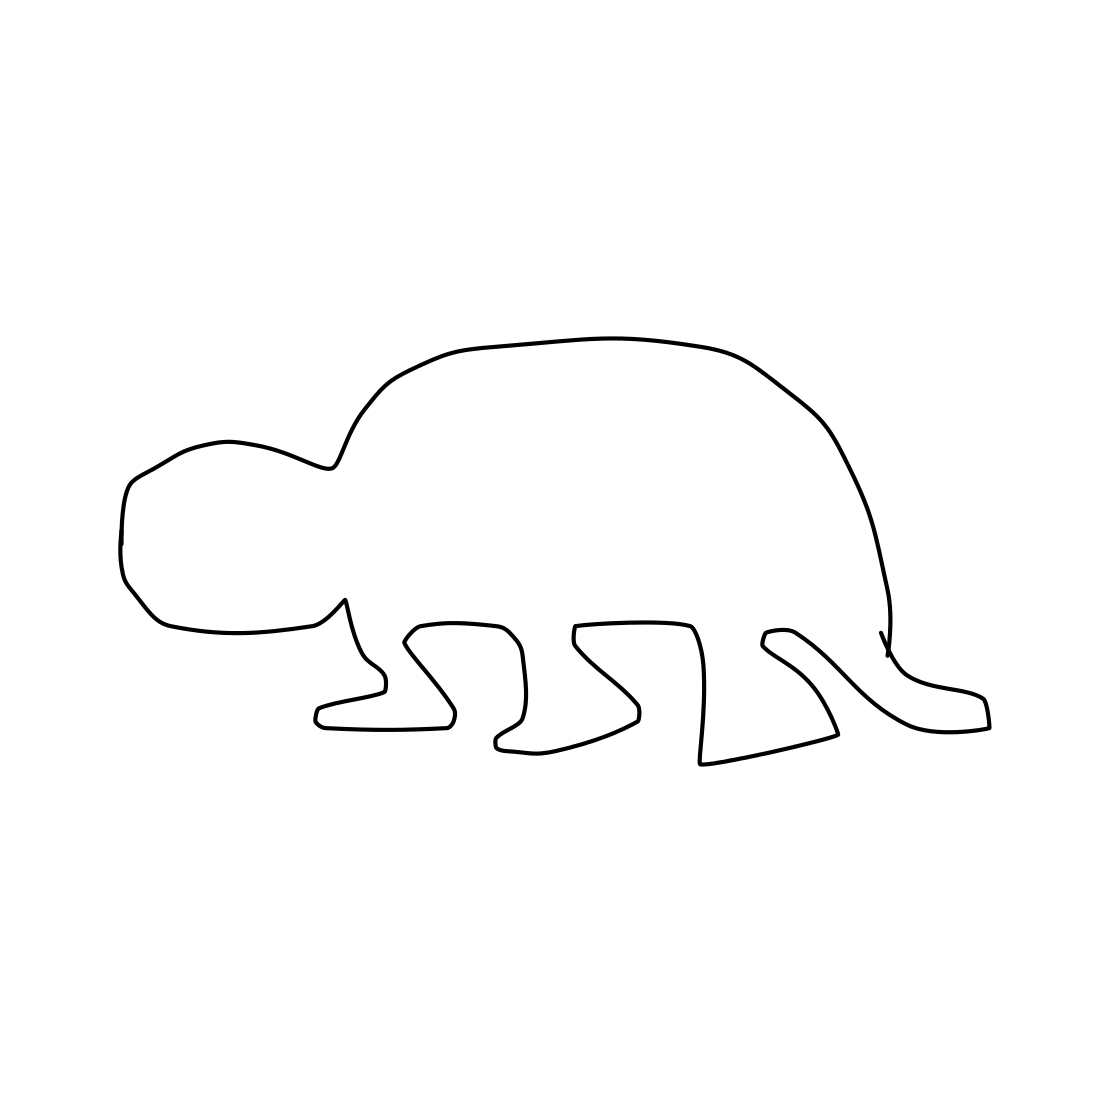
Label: frog